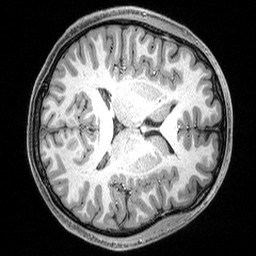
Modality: T1w
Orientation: axial
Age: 55
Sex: female
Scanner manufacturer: siemens
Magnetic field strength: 3 T
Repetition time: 2.3 s
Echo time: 0.00298 s